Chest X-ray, PA view. Patient: 24 years old, sex M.
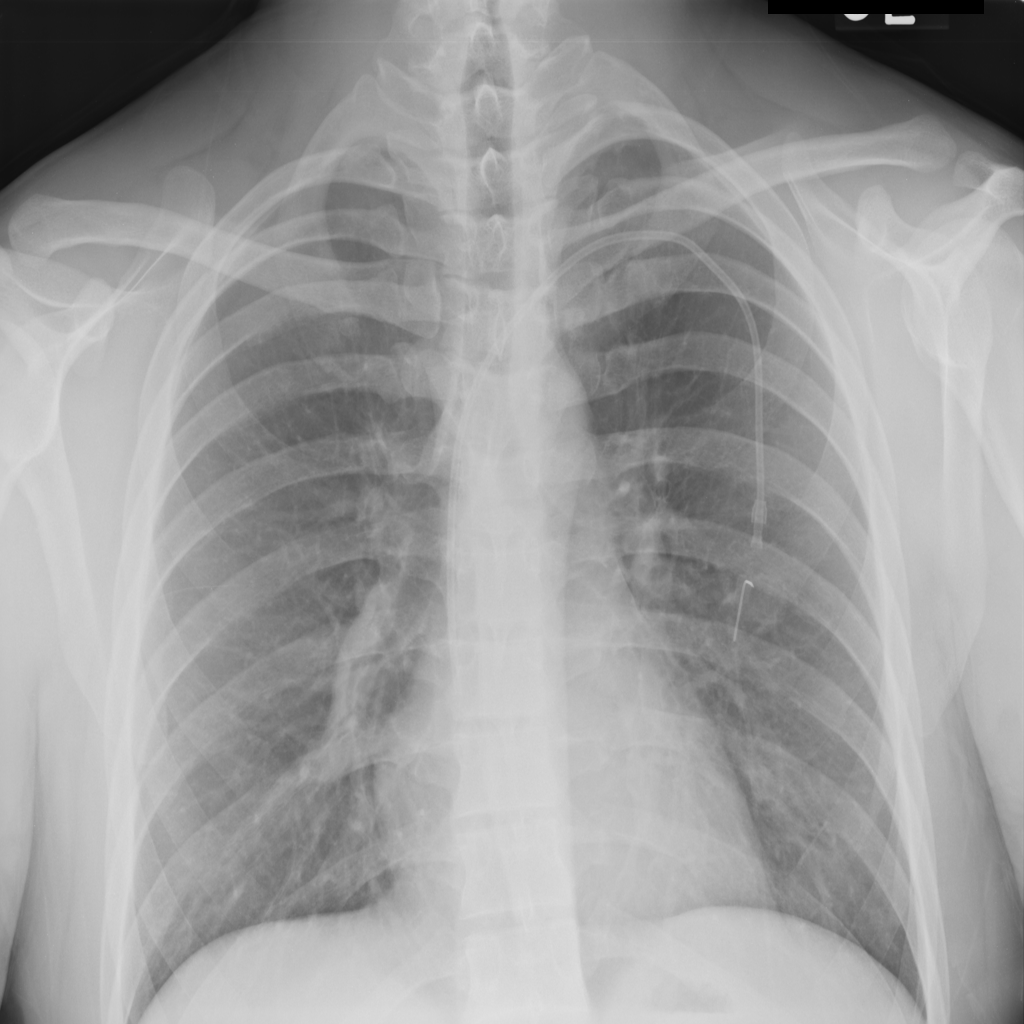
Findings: No Finding